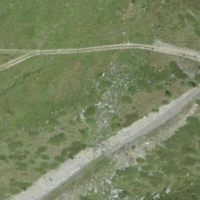
EUNIS habitat code: 26
Species observed at this site:
Jacobaea incana